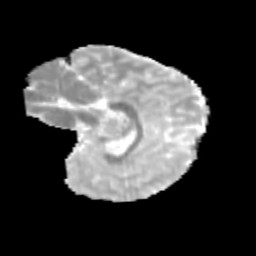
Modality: MD
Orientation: sagittal
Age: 10
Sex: female
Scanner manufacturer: siemens
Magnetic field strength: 3 T
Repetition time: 3.8 s
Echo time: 0.07 s